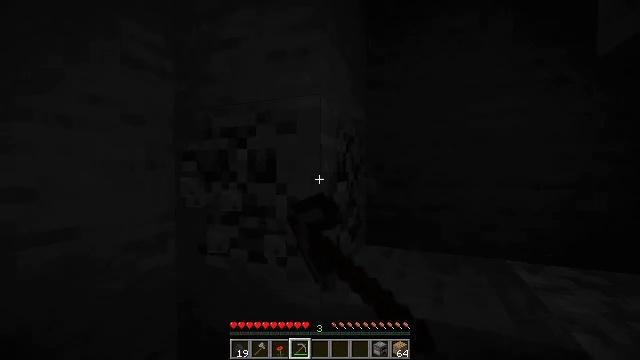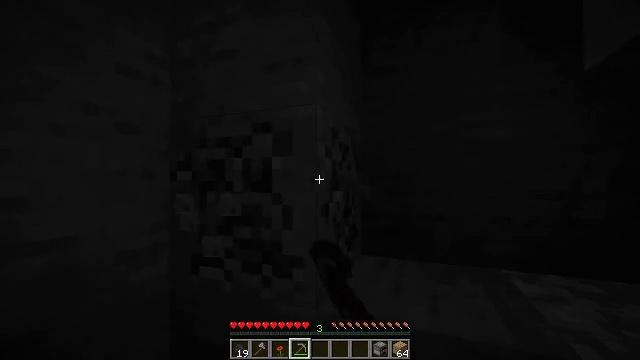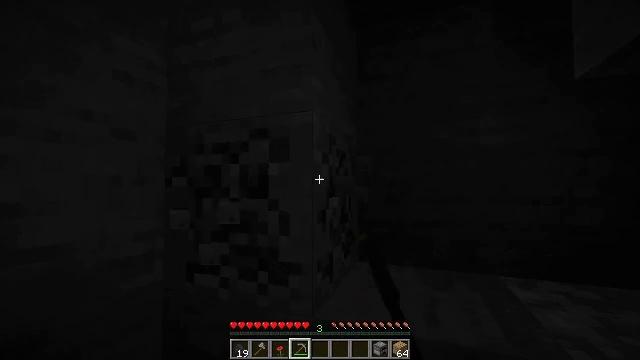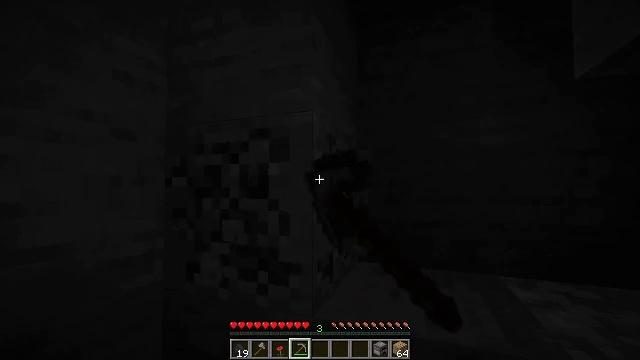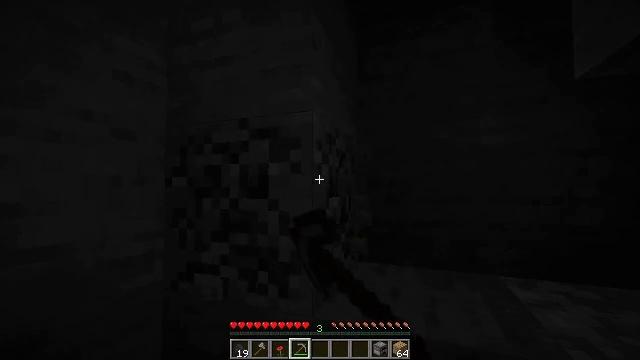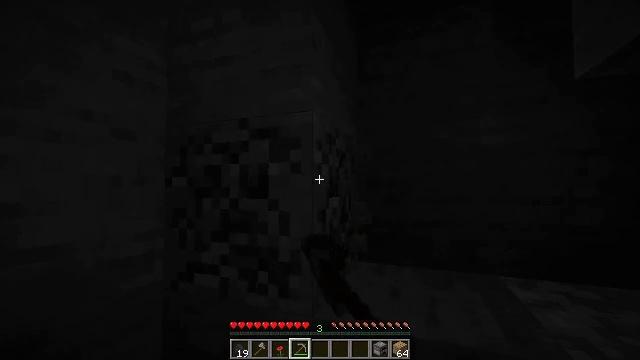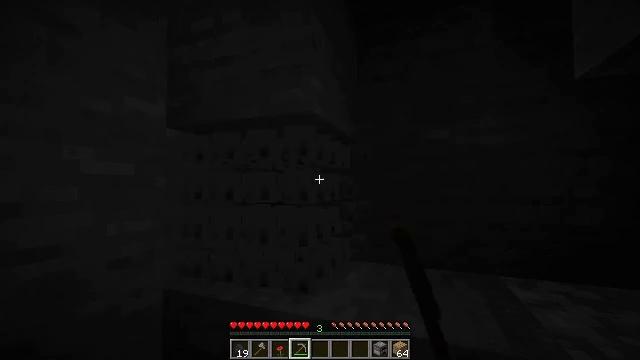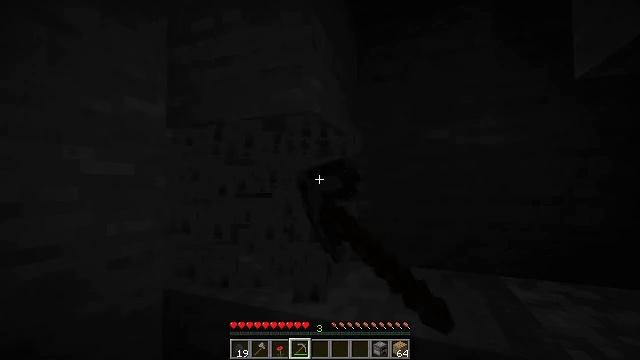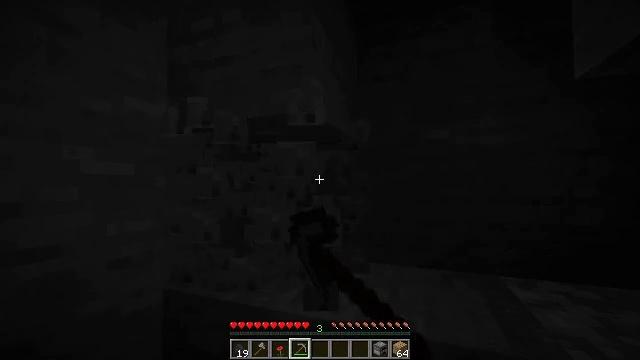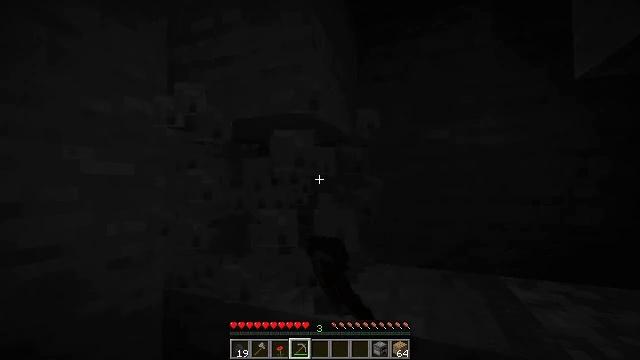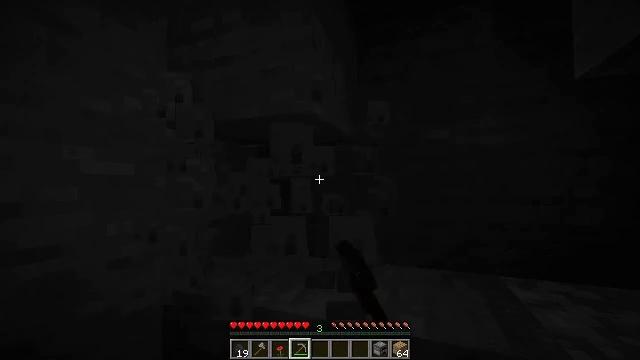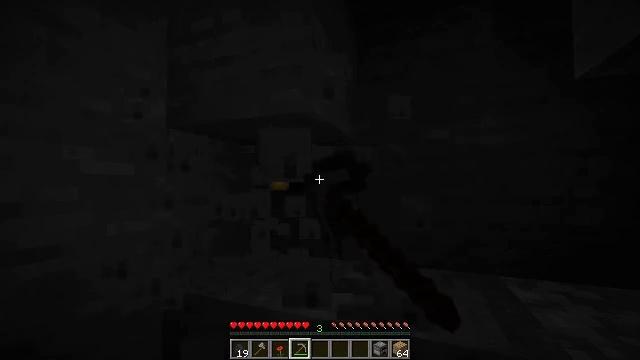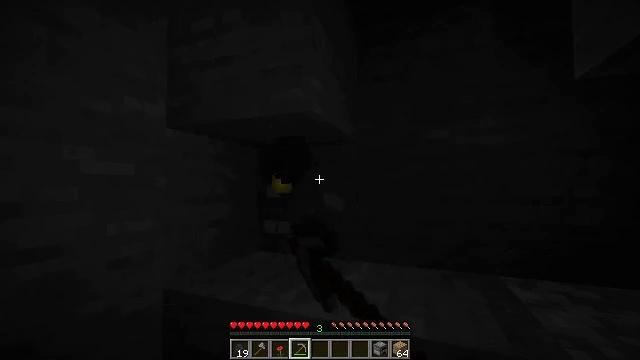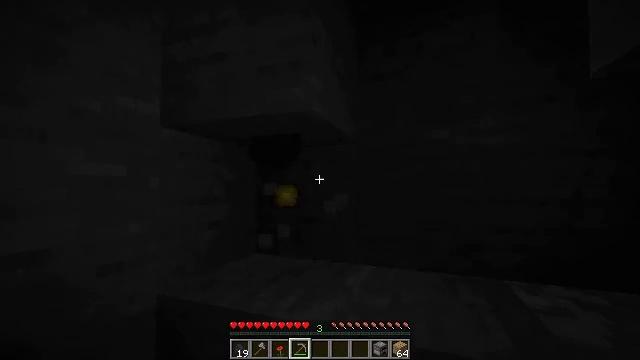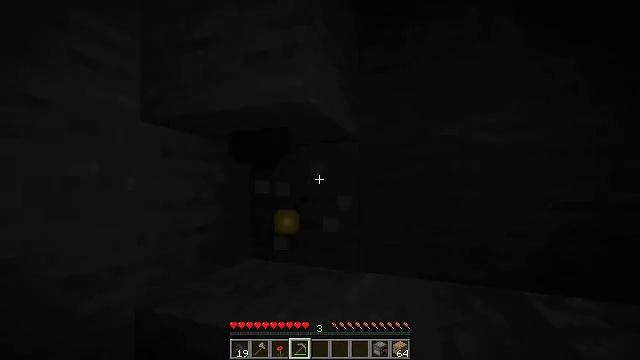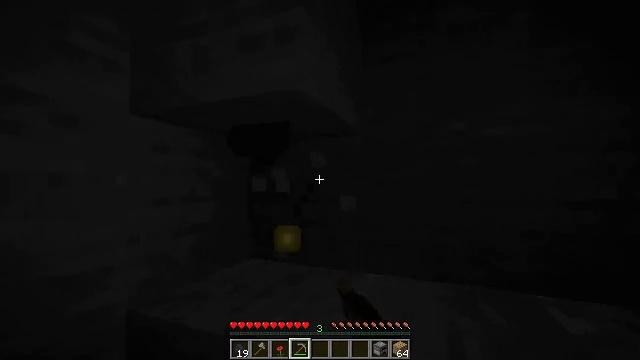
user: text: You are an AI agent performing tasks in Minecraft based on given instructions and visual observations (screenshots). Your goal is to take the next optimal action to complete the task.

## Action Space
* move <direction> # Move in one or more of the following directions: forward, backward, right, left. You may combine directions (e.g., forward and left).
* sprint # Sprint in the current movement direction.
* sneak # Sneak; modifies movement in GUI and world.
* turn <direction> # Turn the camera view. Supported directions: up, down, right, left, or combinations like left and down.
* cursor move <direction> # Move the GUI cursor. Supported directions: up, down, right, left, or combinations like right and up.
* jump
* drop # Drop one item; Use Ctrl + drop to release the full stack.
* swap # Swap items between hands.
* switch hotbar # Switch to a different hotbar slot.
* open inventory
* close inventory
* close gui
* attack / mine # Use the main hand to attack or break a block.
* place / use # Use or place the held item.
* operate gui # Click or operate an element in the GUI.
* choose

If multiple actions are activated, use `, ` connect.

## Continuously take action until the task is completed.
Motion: motion action
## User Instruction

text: Collect coal by mining the ore.
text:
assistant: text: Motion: turn up, attack / mine
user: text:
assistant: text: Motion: turn up, attack / mine
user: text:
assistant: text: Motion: attack / mine
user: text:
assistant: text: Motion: attack / mine
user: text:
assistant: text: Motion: attack / mine
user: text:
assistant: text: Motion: attack / mine
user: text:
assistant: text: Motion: attack / mine
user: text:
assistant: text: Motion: attack / mine
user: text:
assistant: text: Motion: attack / mine
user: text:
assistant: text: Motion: attack / mine
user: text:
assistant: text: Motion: attack / mine
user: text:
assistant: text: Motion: attack / mine
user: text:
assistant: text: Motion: move forward, attack / mine
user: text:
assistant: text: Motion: move forward, attack / mine
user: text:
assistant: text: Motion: move forward and move right, turn left, attack / mine
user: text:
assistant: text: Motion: move forward and move right, turn left and down
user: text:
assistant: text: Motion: move forward and move right, turn left and down
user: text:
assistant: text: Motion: move right, turn left and down
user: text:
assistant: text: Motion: move right, turn left and down
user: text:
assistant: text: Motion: turn left and down
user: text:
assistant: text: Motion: turn left and down, attack / mine
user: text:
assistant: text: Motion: attack / mine
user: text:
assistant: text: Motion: attack / mine
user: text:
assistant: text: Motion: attack / mine
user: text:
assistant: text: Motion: attack / mine
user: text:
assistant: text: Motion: attack / mine
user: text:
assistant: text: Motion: attack / mine
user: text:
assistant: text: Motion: turn up, attack / mine
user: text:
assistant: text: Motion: attack / mine
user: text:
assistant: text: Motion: attack / mine